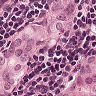
Metastatic tissue present: yes